Aerial crown-view tile of a tropical tree (Barro Colorado Island, Panama), acquired 20250915:
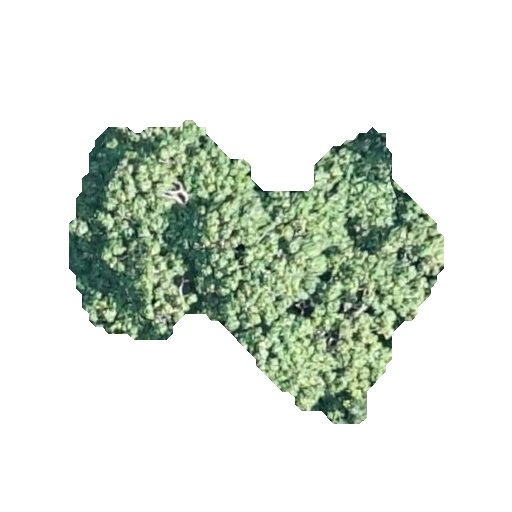
Species: Sterculia apetala
GBIF accepted scientific name: Sterculia apetala
Crown area: 101.64 m²